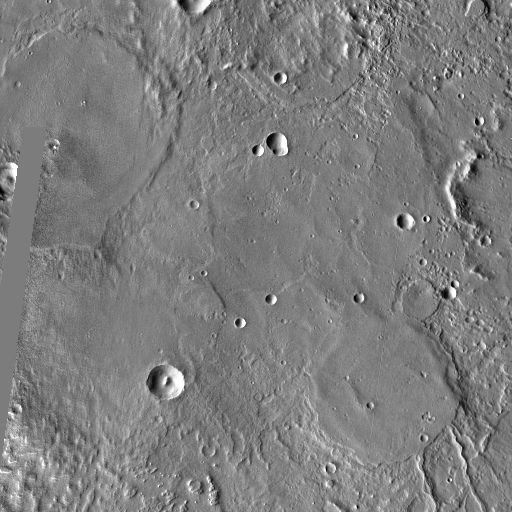
Crater classes present: Background, Other, Layered, Buried, Secondary